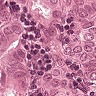
Metastatic tissue present: yes